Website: bh-photo
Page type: review-order
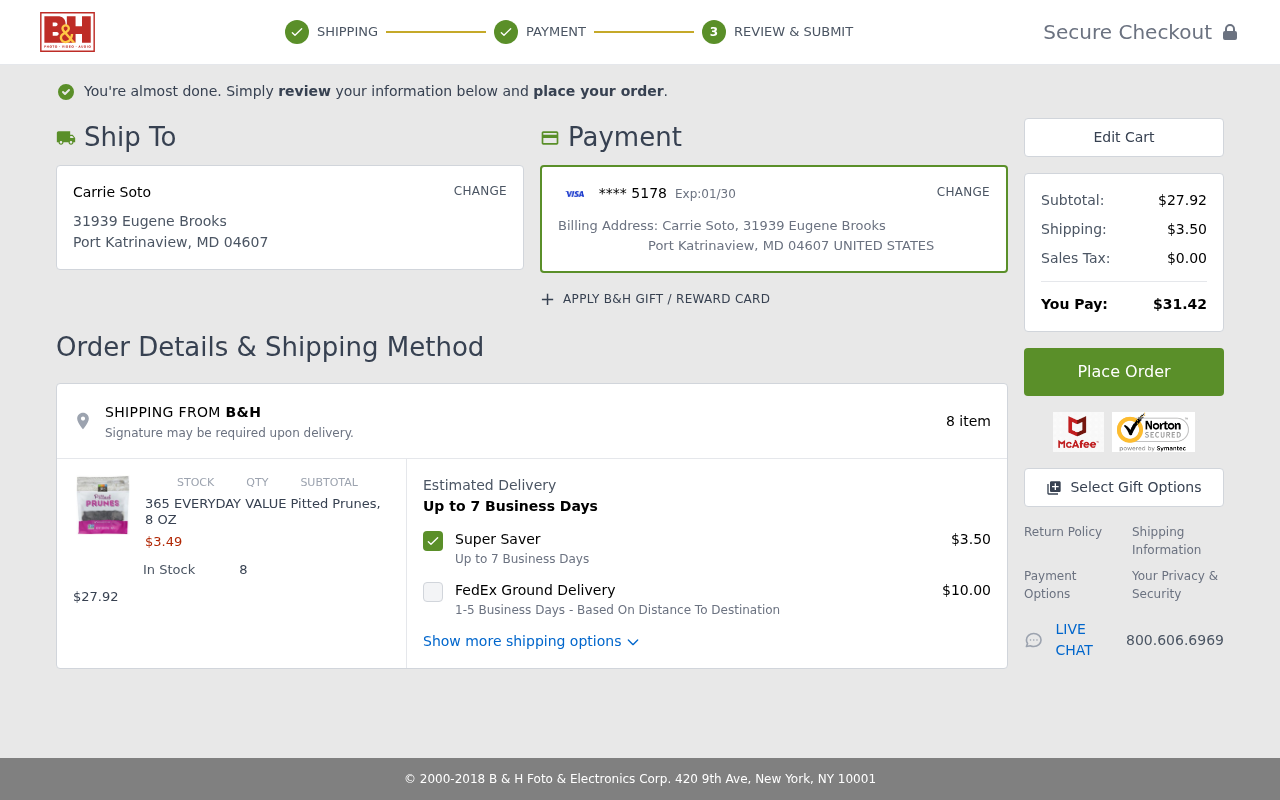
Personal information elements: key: PII_CARD_EXPIRY
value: Exp:01/30
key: PII_CARD_LAST4
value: **** 5178
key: PII_CITY_STATE_ZIP
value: Port Katrinaview, MD 04607
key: PII_COUNTRY
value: UNITED STATES
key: PII_FULLNAME
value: Carrie Soto
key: PII_FULLNAME2
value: Carrie Soto
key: PII_STREET
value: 31939 Eugene Brooks
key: PII_CITY
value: Port Katrinaview
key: PII_POSTCODE
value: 04607
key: PII_STATE_ABBR
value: MD
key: PII_POSTCODE_FULL
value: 04607
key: PII_CITY_STATE
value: Port Katrinaview, MD
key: PII_POSTCODE_NUMERIC
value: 4607
Product elements: key: PRODUCT1_NAME
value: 365 EVERYDAY VALUE Pitted Prunes, 8 OZ
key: PRODUCT1_PRICE
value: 3.49
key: PRODUCT1_QUANTITY
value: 8
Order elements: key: ORDER_NUM_ITEMS
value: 8 item
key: ORDER_SUBTOTAL
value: $27.92
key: ORDER_SHIPPING_COST
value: $3.50
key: ORDER_SHIPPING_ALT
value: $10.00
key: ORDER_SUBTOTAL2
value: $27.92
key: ORDER_SHIPPING_COST2
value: $3.50
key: ORDER_TAX
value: $0.00
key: ORDER_TOTAL
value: $31.42